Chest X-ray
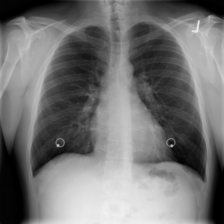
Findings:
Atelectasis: negative
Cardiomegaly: negative
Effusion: negative
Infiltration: negative
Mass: negative
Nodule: negative
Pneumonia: negative
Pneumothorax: negative
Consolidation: negative
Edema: negative
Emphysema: negative
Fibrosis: negative
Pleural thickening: negative
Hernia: negative